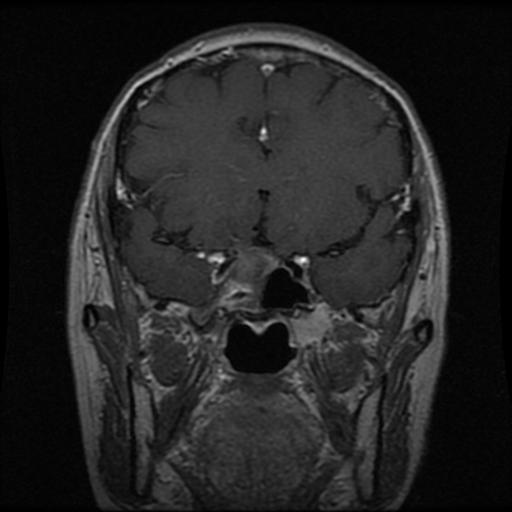
Label: pituitary